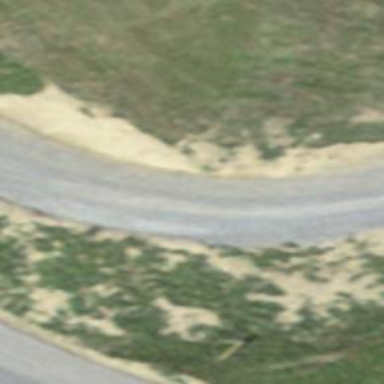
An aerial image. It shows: Paved service road.